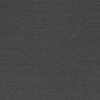
Atmospheric dust classification: dusty